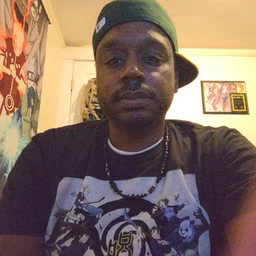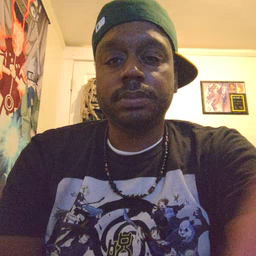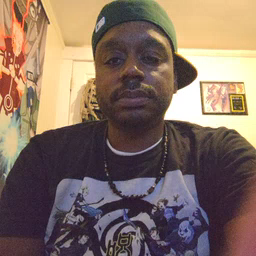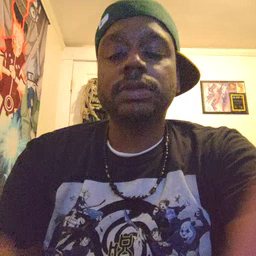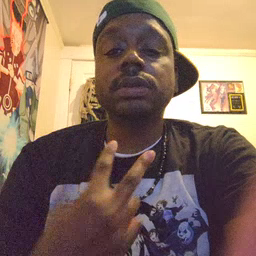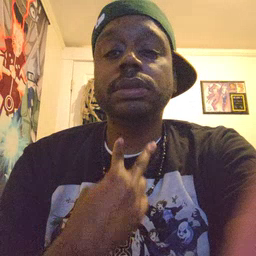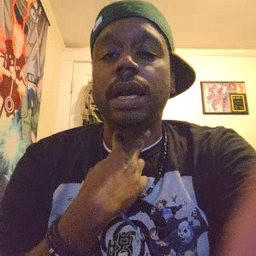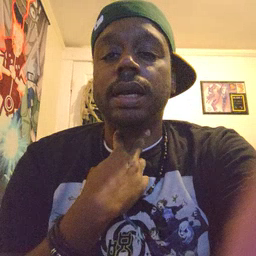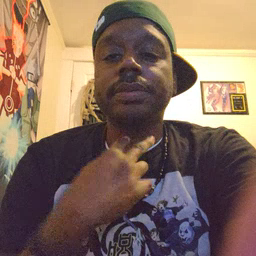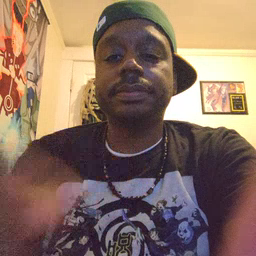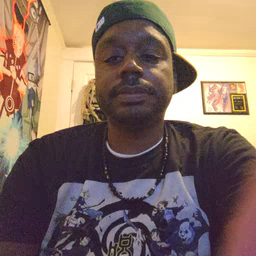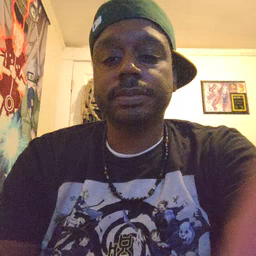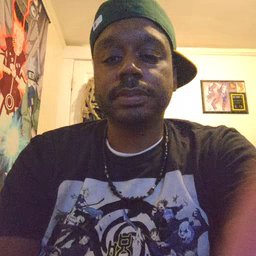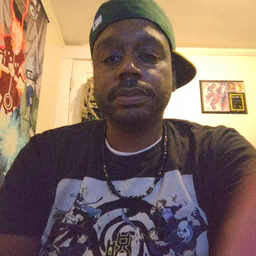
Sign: stuck